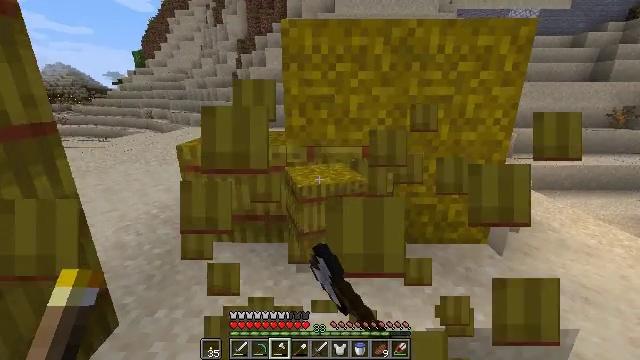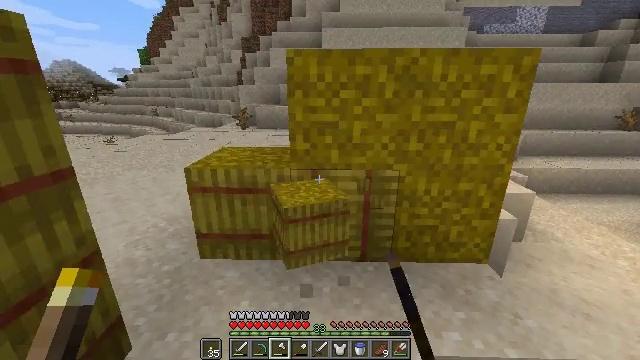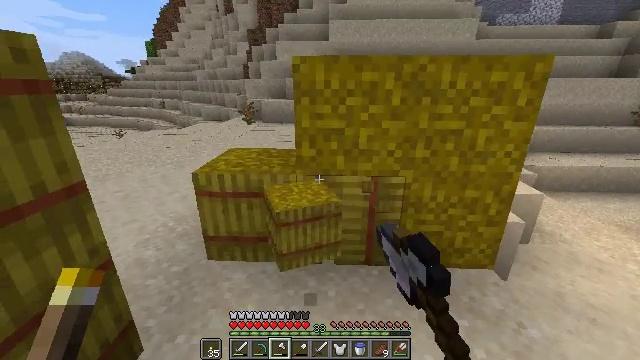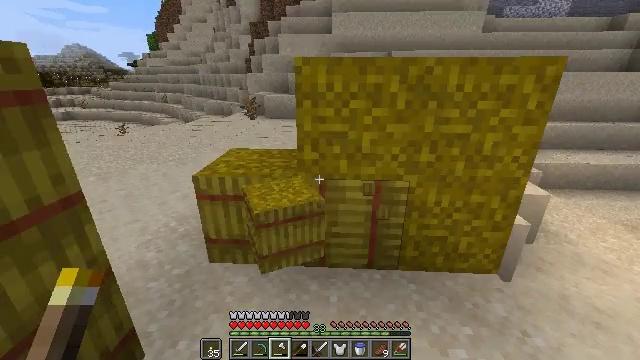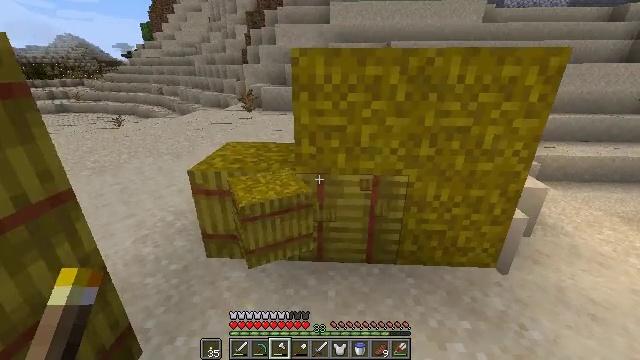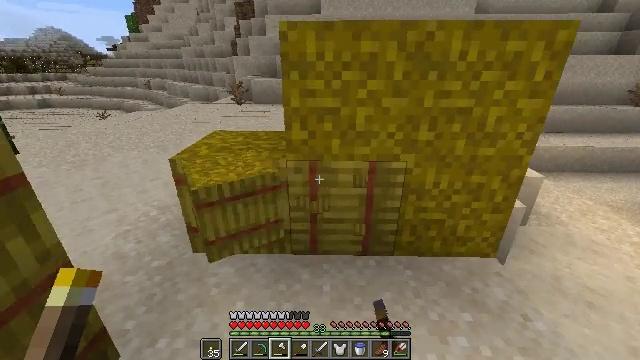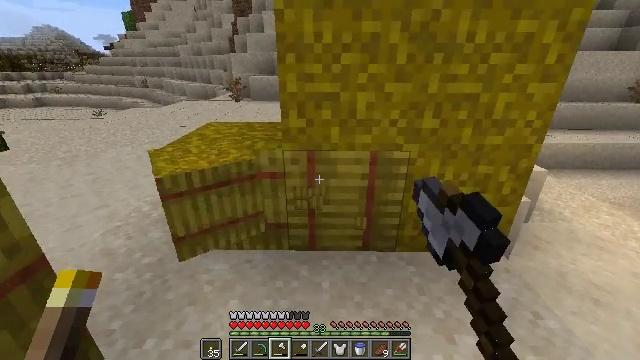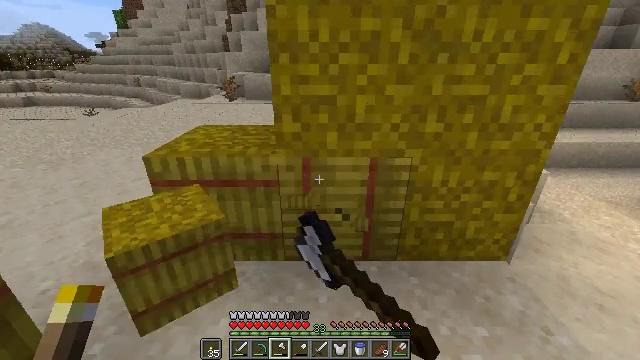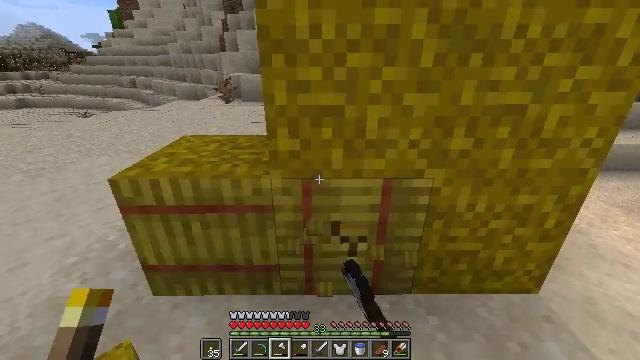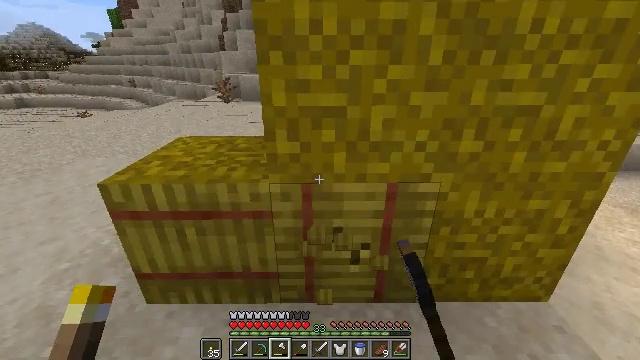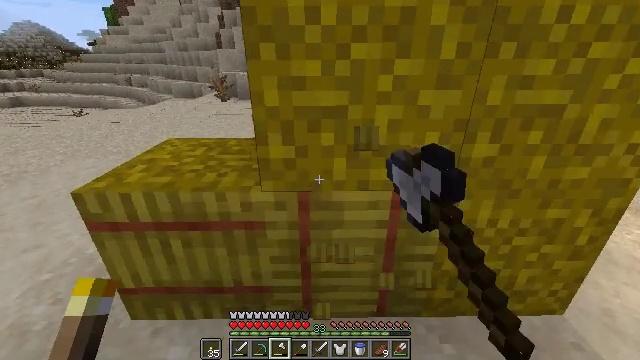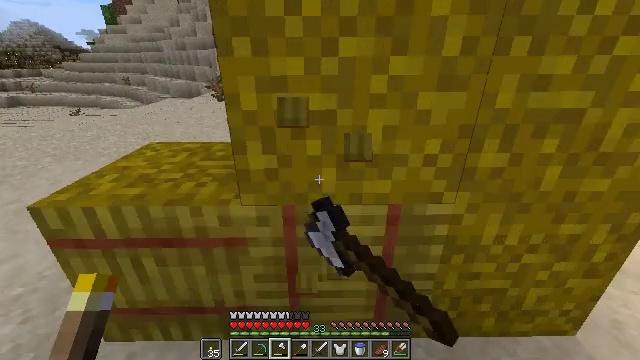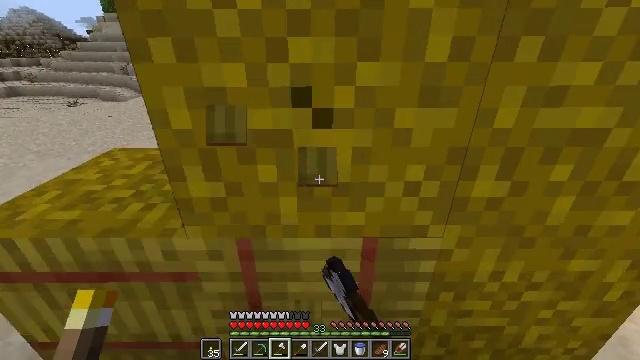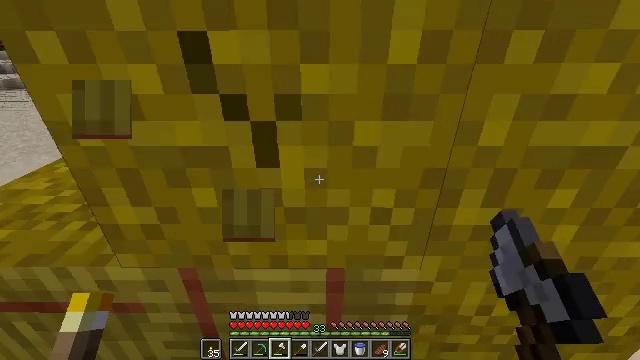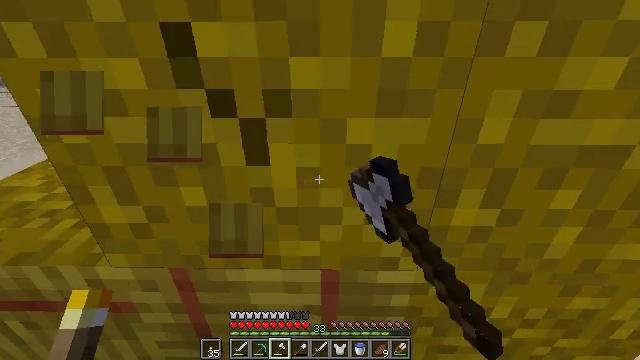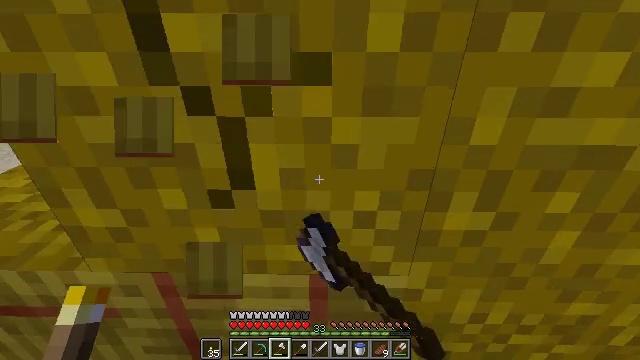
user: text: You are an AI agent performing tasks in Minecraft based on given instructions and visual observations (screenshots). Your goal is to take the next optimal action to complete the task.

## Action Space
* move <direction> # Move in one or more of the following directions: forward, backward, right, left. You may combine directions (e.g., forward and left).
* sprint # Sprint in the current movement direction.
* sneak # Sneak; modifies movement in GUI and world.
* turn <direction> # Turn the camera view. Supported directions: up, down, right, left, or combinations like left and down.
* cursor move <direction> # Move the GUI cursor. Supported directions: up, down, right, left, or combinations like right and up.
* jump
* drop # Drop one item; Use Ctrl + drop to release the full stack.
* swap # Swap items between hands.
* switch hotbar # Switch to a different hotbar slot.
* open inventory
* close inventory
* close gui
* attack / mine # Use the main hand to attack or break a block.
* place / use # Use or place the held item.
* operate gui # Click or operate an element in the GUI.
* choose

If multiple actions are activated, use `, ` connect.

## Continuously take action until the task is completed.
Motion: motion action
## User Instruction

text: Collect a hay block for crafting.
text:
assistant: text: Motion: move forward, attack / mine, jump
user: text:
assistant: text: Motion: move forward, turn left and down, attack / mine
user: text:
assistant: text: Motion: move forward, turn down, attack / mine
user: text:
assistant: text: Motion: move forward, turn down, attack / mine
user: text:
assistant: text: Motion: move forward, turn right and down, attack / mine
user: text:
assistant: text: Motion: move forward, attack / mine
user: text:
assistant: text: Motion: move forward, attack / mine
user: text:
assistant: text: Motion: move forward, attack / mine
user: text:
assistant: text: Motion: move forward, attack / mine
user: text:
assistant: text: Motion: move forward and move right, attack / mine
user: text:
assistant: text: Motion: move forward and move right, attack / mine
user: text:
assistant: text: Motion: move forward and move right, turn down, attack / mine
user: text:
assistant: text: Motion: turn down, attack / mine
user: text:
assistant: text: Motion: attack / mine
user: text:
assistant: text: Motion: attack / mine
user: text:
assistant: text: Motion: attack / mine
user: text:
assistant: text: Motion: attack / mine
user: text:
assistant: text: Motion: attack / mine
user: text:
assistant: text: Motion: attack / mine
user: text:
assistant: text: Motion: attack / mine
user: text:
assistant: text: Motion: attack / mine
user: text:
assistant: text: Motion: attack / mine
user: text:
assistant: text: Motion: attack / mine
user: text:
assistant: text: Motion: attack / mine
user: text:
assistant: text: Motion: attack / mine
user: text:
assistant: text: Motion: attack / mine
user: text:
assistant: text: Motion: attack / mine
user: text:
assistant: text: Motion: attack / mine
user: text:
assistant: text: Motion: attack / mine
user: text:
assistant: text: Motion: move right, attack / mine